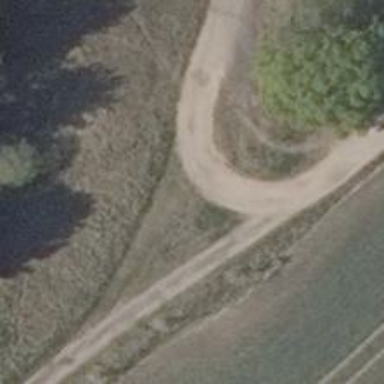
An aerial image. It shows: Grass track with Grade 4 tracktype.